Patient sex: M
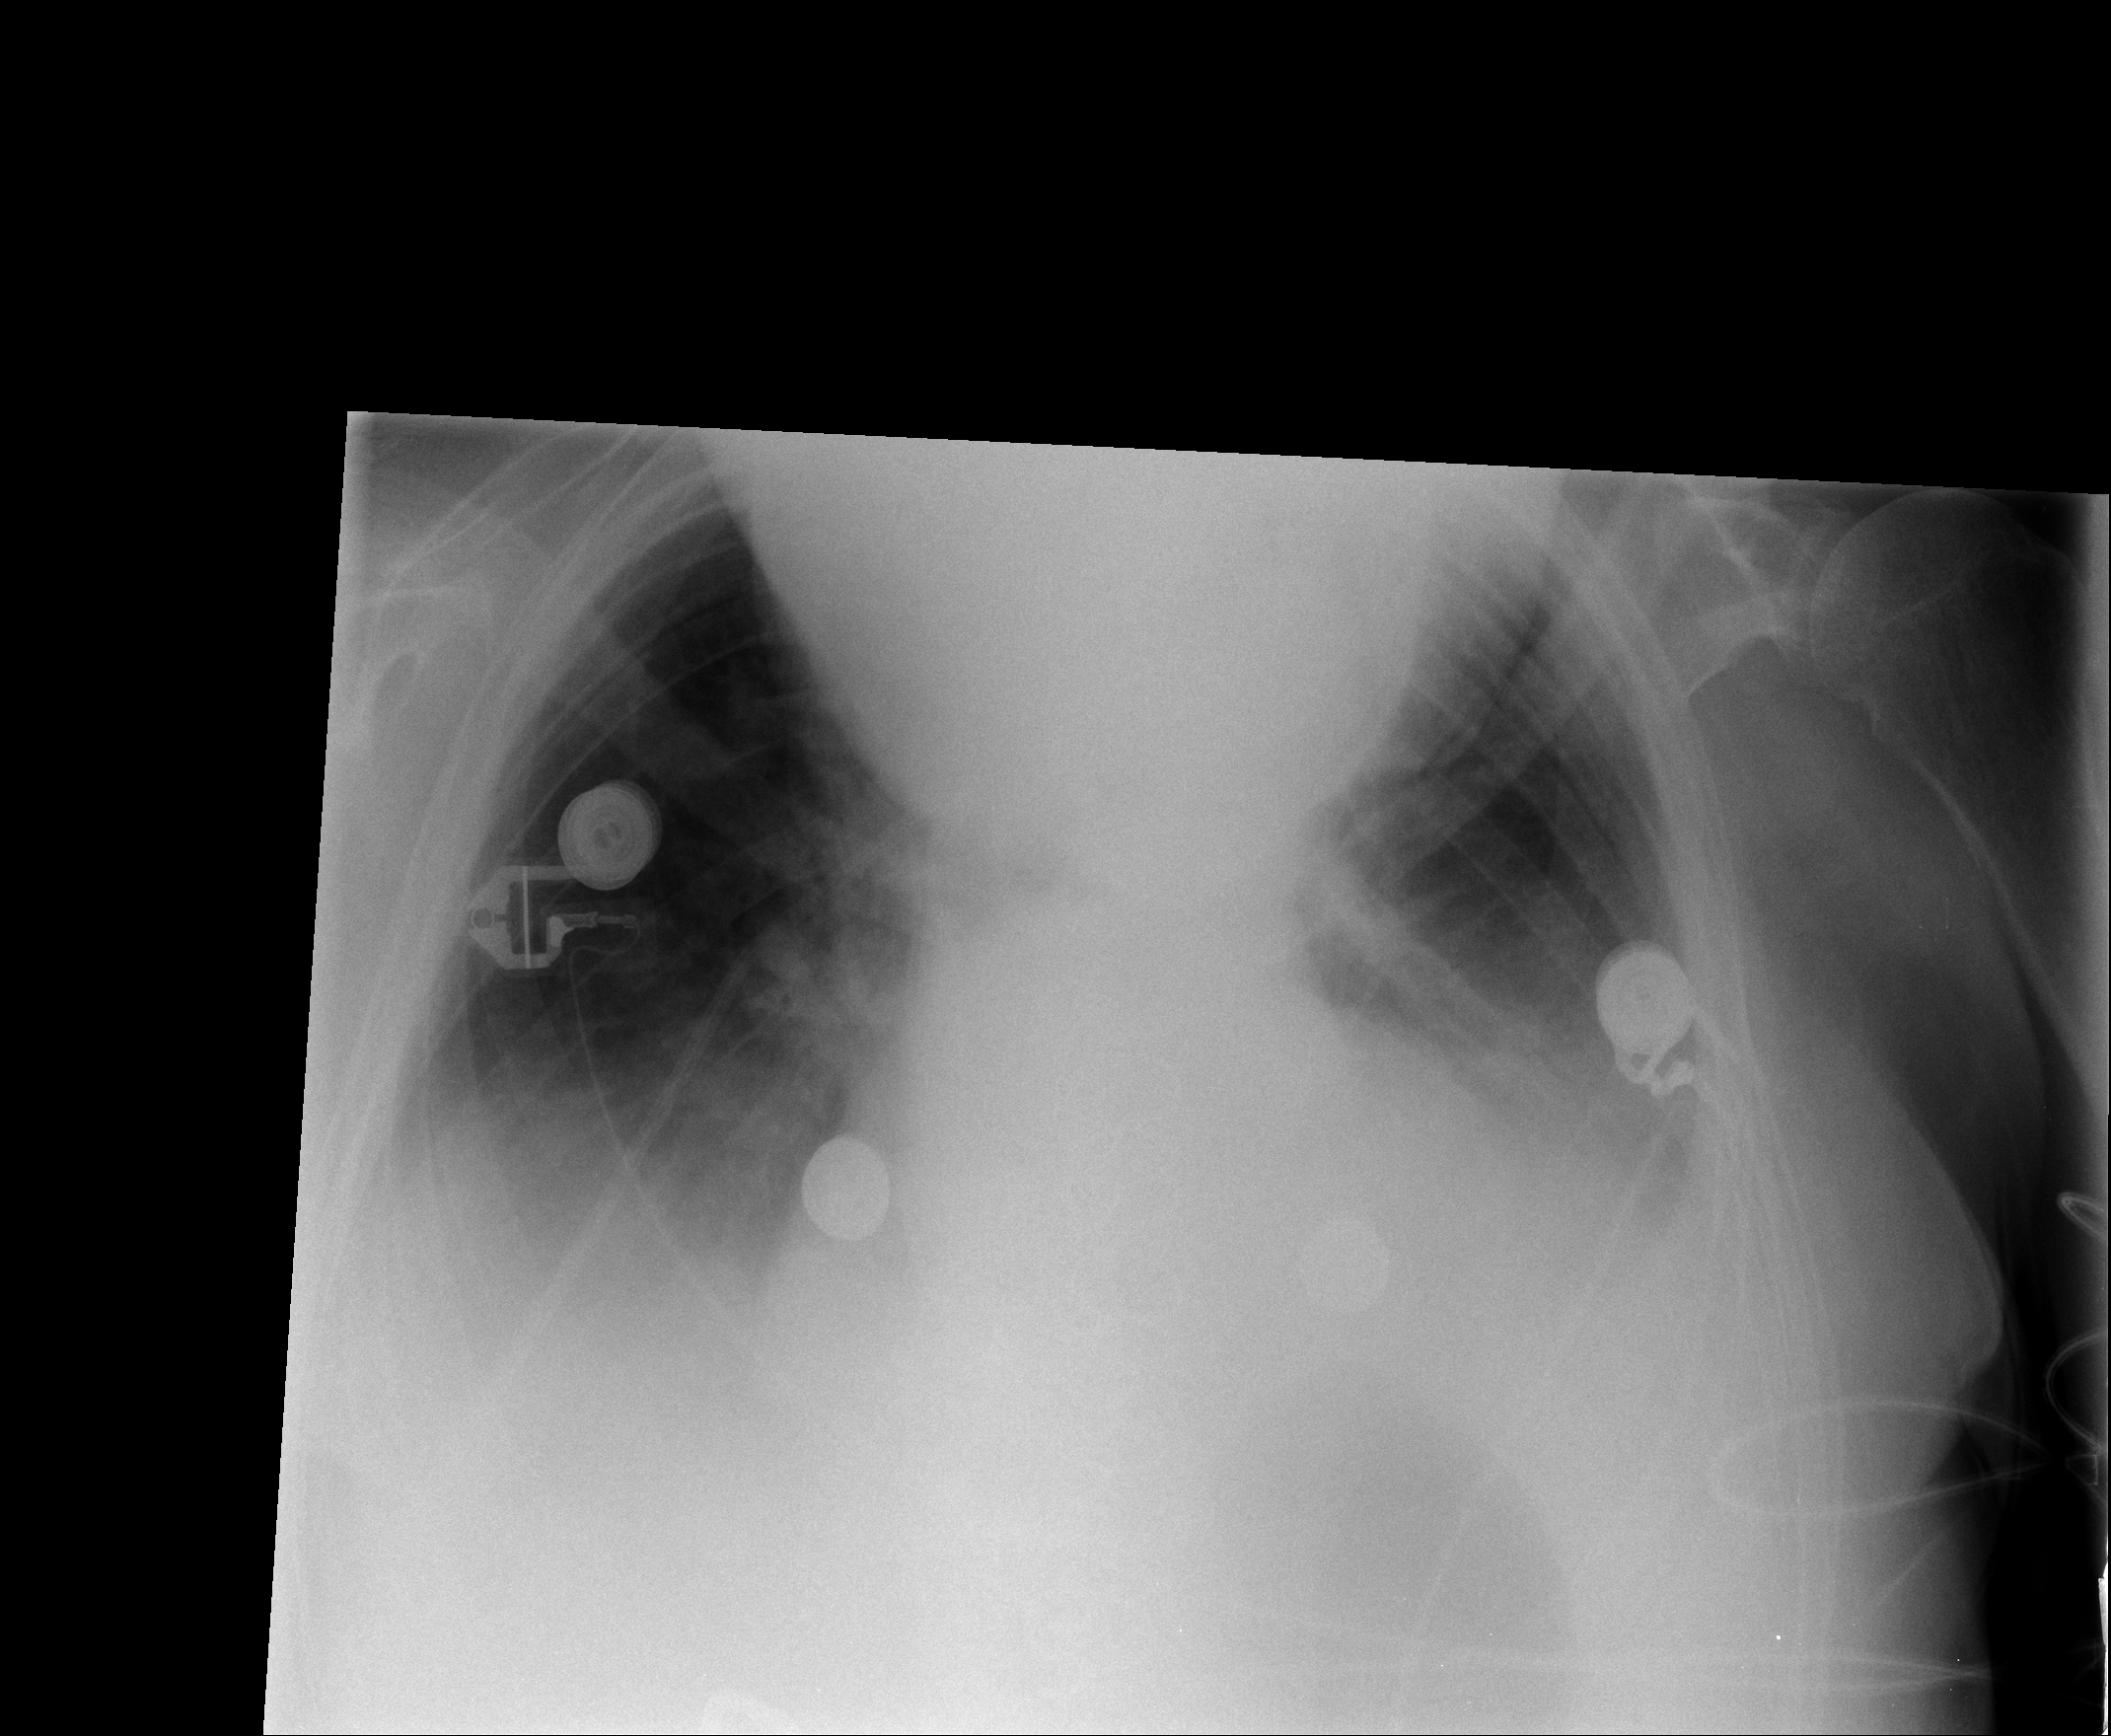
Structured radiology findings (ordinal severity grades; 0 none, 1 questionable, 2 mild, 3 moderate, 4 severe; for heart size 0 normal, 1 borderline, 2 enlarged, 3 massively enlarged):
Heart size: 0
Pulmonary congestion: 2
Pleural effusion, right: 2
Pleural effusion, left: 2
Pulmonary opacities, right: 0
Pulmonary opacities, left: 0
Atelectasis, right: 2
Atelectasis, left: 2